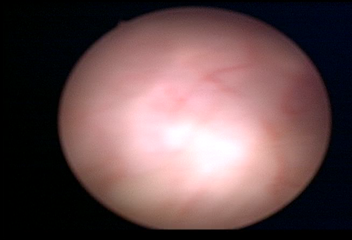
Modality: WLC
Class: Normal mucosa
Bladder cancer association: No